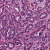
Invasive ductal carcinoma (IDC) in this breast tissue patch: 1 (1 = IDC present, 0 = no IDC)